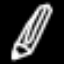
Label: pencil